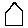
Label: house